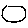
Label: circle